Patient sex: M
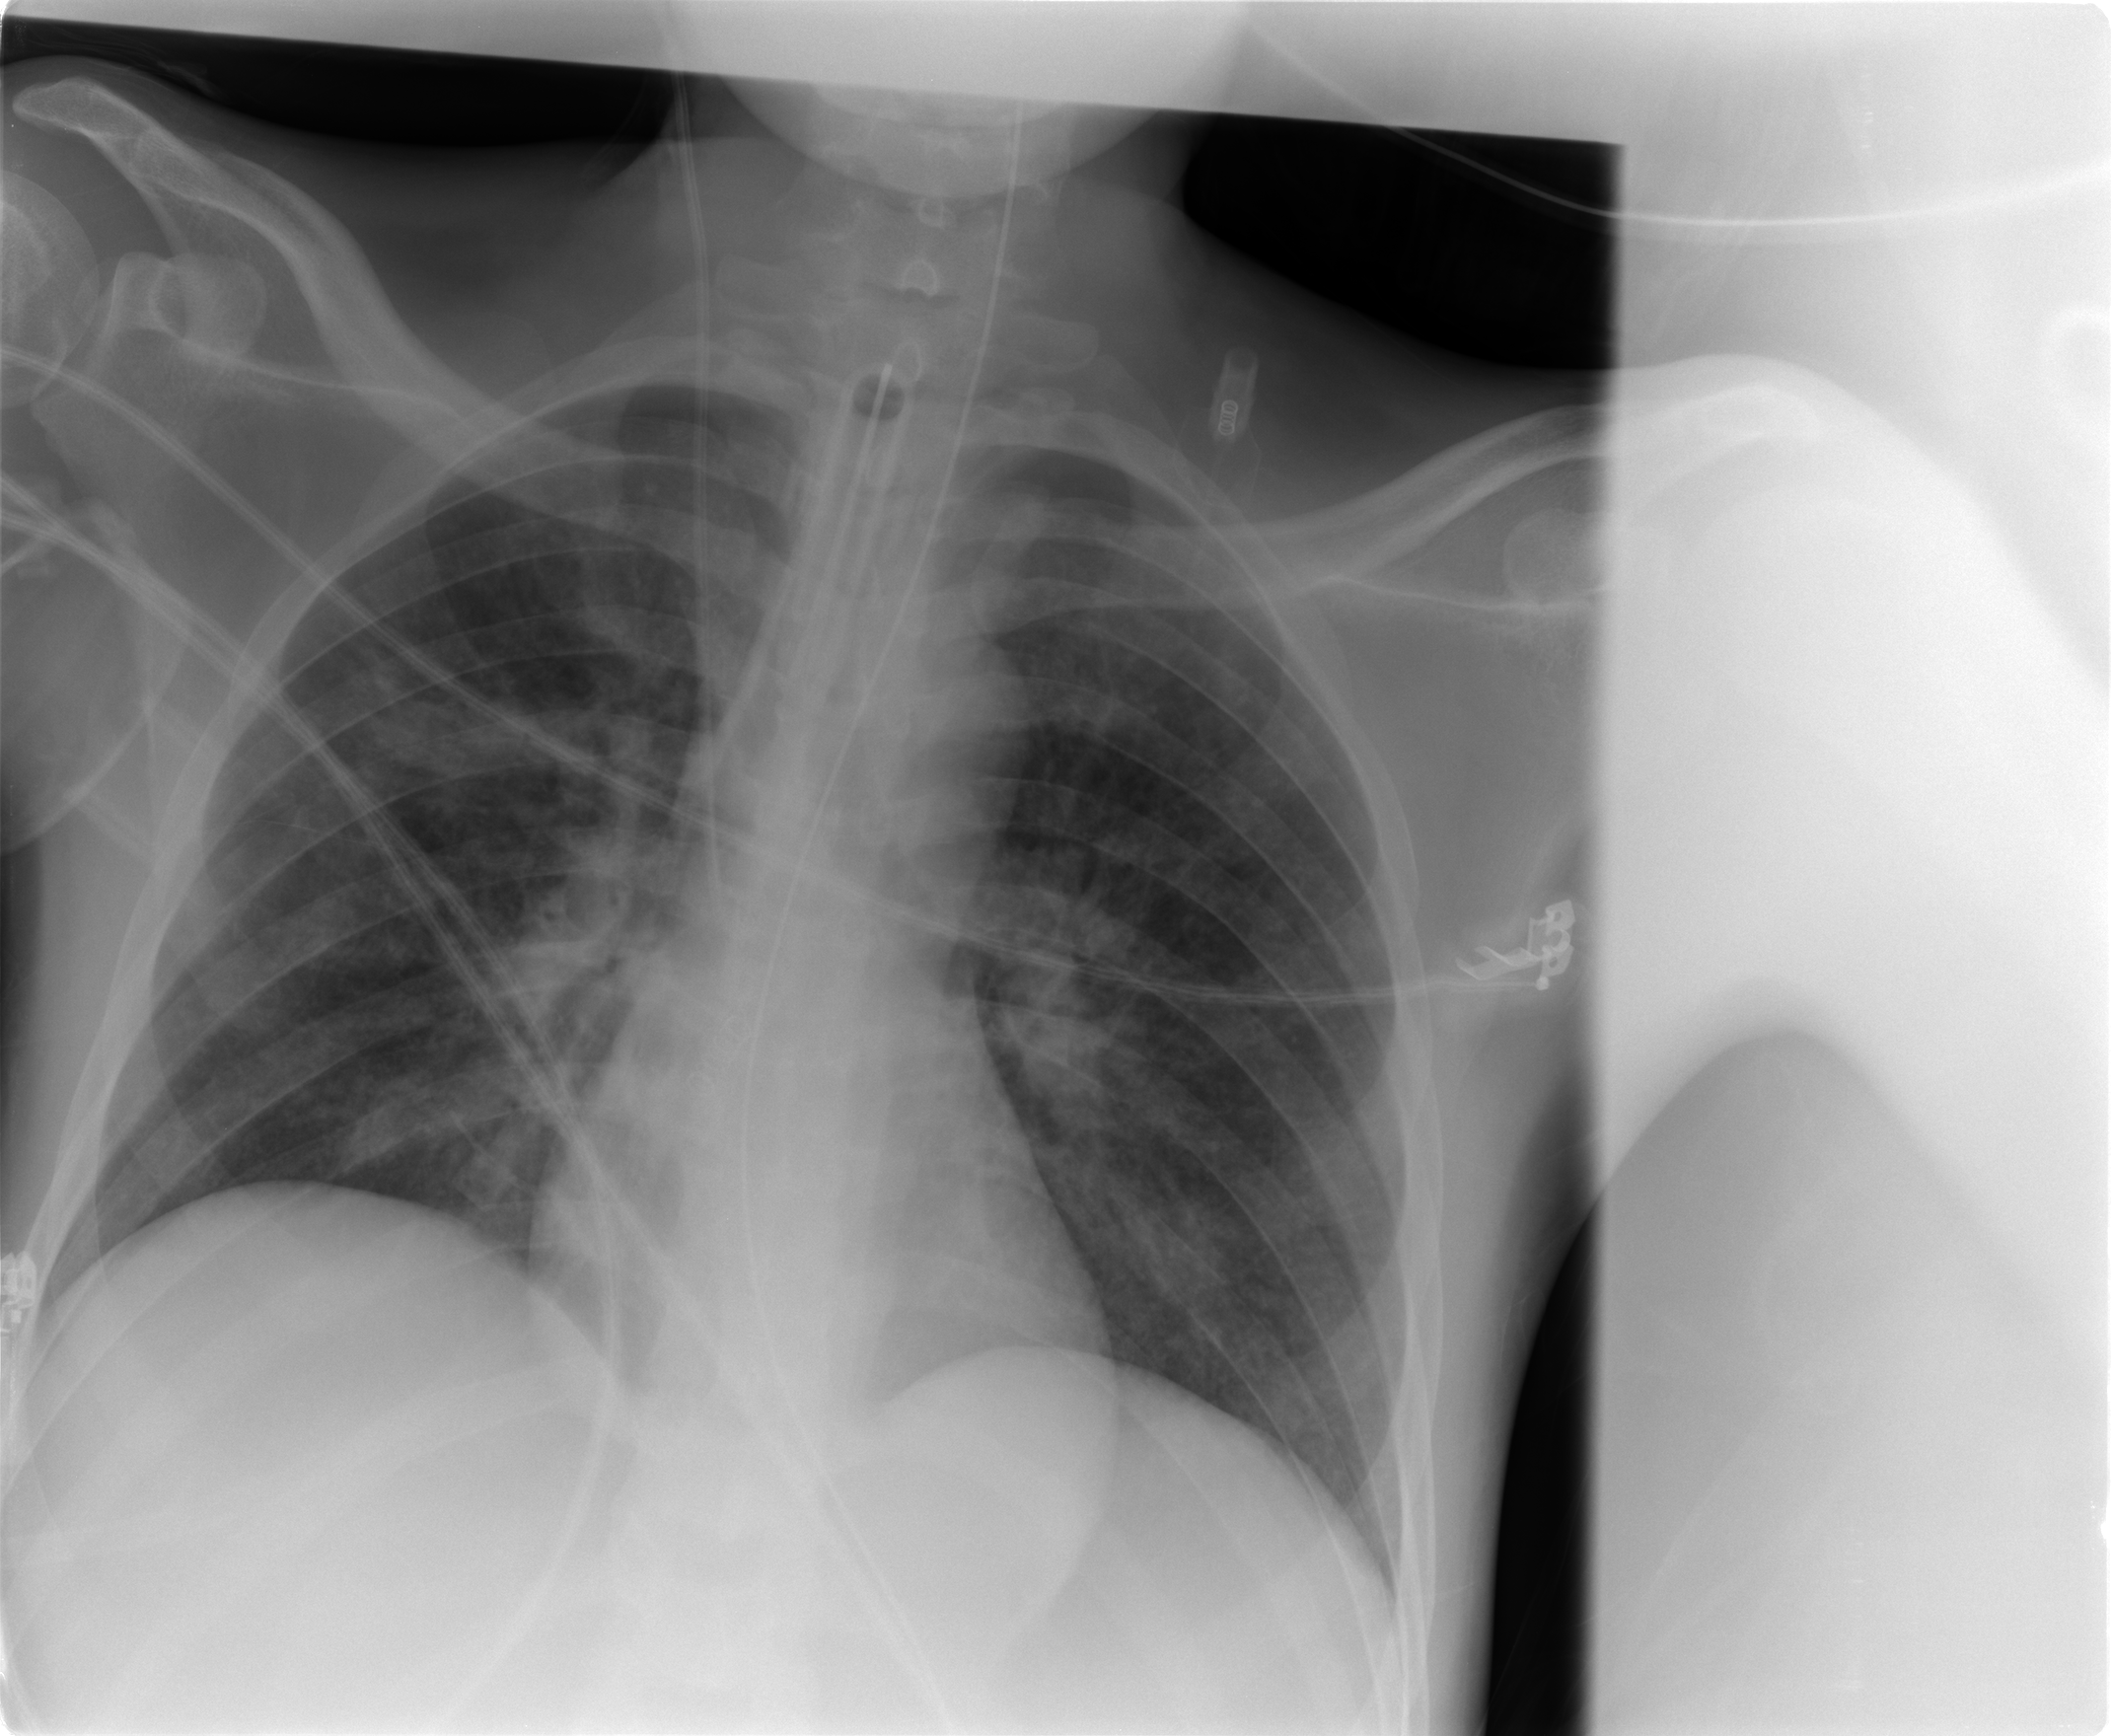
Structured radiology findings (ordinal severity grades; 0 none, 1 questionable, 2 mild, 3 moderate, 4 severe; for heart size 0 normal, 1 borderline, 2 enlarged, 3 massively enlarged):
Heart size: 0
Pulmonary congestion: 0
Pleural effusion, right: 0
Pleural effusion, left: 0
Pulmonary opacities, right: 2
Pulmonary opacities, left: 2
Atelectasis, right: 1
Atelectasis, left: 1